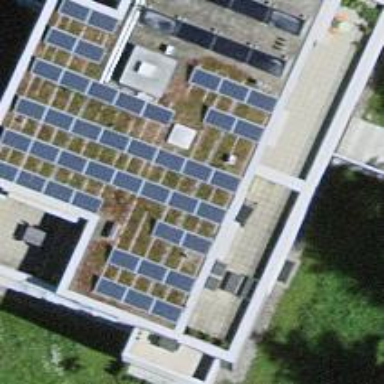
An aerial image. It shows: Building with flat roof.